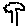
Label: tree